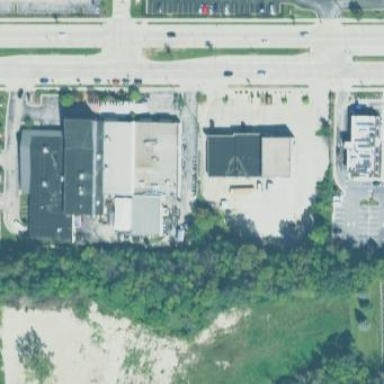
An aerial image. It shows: Retail area.